Field crop: tomato
Growth stage: 1
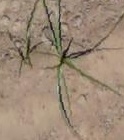
Species: cyperus